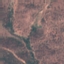
Label: HerbaceousVegetation